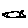
Label: fish